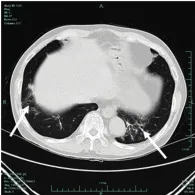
Computed tomography (CT) evidence of interstitial pneumonitis. (A) On October 13, 2011, the CT image showed for the first time scattered, patchy shadows in the two lower lobes of the lung.
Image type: radiology (ct)